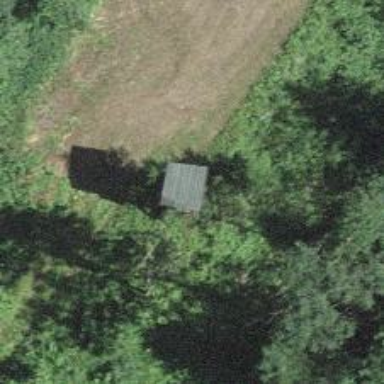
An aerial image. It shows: Hunting stand.